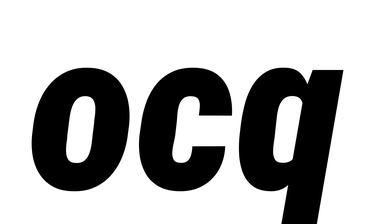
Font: Roboto-Italic_Condensed_Black_Italic